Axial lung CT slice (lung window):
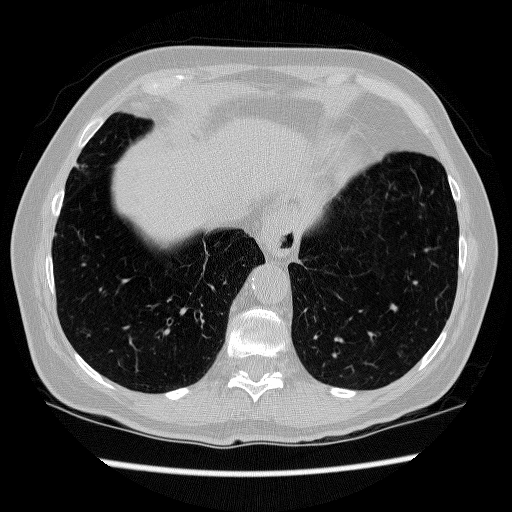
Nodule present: no